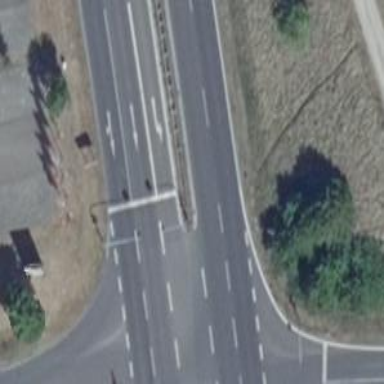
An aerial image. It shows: Primary road with asphalt surface.